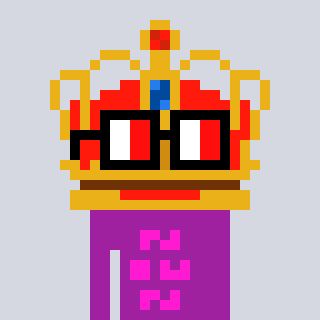
a pixel art character with square glasses with black frames and red eyes, a crown-shaped head and a magenta-colored body on a cool background